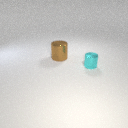
large brown metal cylinder to the left of small cyan metal cylinder